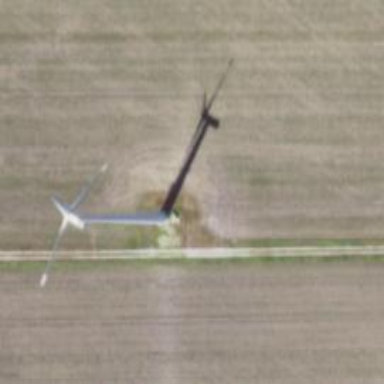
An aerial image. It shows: Wind generator using horizontal axis wind turbines.